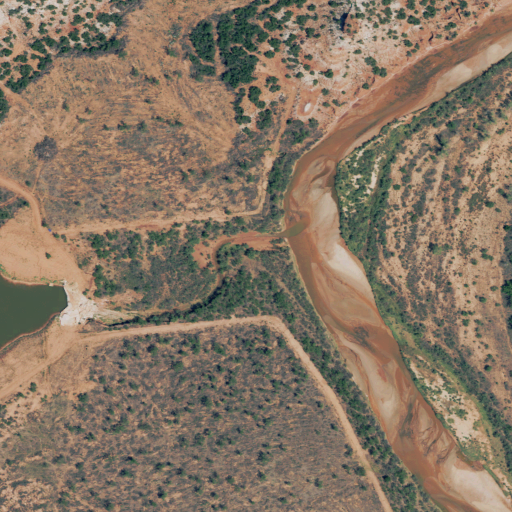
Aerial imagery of valley in Texas named Panther Canyon containing shrub, grassland, herbaceous wetlands, open water, woody wetlands, evergreen forest, and mixed forest